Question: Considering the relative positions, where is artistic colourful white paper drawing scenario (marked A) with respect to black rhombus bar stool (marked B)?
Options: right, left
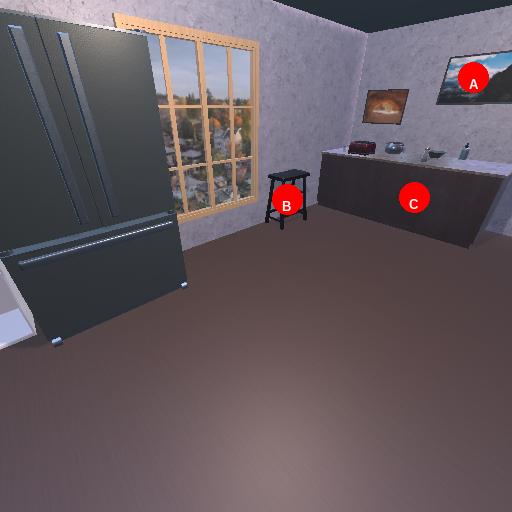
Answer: right